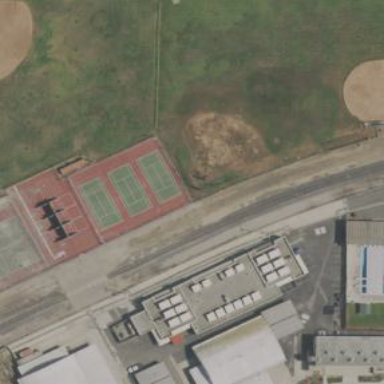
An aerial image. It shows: Tennis court on pitch.